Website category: book
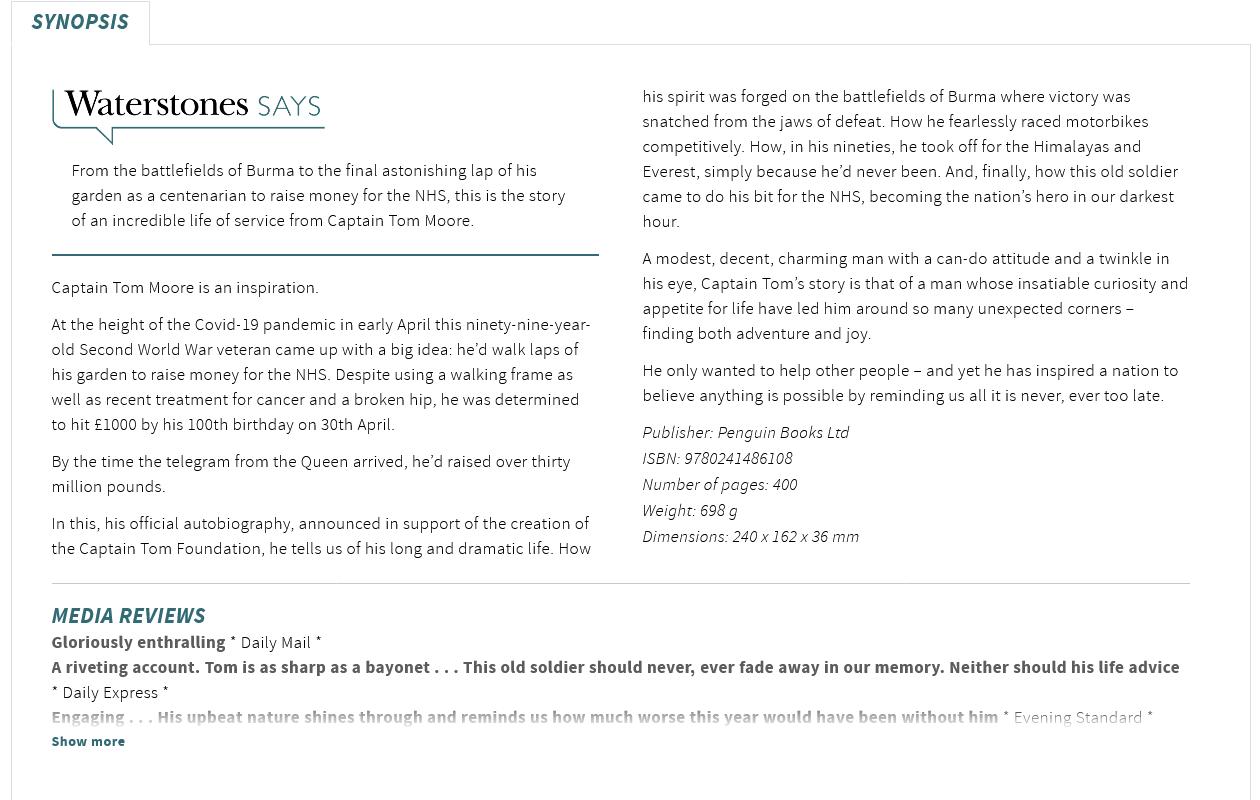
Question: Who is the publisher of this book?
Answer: Penguin Books Ltd

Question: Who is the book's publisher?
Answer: Penguin Books Ltd

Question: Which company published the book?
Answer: Penguin Books Ltd

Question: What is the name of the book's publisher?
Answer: Penguin Books Ltd

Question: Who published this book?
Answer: Penguin Books Ltd

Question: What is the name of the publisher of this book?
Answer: Penguin Books Ltd

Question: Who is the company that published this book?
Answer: Penguin Books Ltd

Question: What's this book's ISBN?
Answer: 9780241486108

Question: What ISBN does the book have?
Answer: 9780241486108

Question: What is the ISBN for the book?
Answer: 9780241486108

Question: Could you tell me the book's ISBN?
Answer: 9780241486108

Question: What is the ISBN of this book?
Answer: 9780241486108

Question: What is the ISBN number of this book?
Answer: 9780241486108

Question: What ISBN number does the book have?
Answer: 9780241486108

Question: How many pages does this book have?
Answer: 400

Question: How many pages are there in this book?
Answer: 400

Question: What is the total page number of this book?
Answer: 400

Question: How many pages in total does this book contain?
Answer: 400

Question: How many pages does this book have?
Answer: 400

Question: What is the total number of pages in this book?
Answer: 400

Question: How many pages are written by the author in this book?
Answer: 400

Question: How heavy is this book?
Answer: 698 g

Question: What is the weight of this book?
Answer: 698 g

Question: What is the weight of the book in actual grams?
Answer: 698 g

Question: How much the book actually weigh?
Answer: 698 g

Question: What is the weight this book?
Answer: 698 g

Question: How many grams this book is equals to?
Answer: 698 g

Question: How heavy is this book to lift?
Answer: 698 g

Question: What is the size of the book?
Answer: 240 x 162 x 36 mm

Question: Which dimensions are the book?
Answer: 240 x 162 x 36 mm

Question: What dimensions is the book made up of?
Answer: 240 x 162 x 36 mm

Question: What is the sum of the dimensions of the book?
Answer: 240 x 162 x 36 mm

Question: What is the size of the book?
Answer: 240 x 162 x 36 mm

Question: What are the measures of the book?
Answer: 240 x 162 x 36 mm

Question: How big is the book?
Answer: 240 x 162 x 36 mm